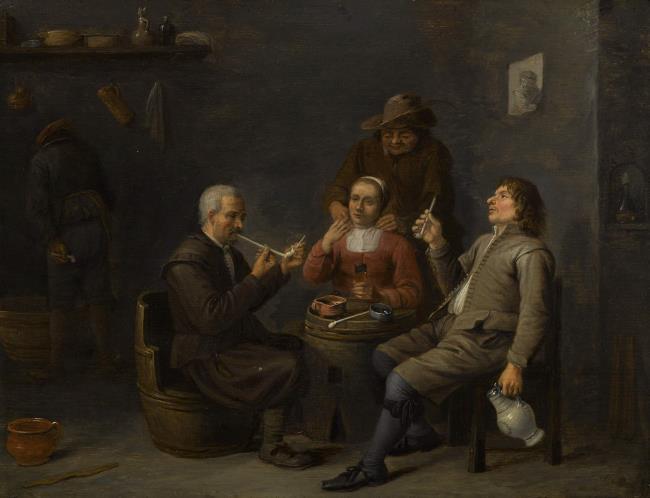
Title: Peasants smoking in an inn
Artist: follower of David Teniers (II) as such in cat. sale London, 2017-05-03
Latest date: 1650
Genre: painting
Iconography: Tobacco
Keywords: genre, inn interior, five human figures, peasant, smoking (activity), drinking, pipe, ewer (vessel), fire pot, tobacco box, barrel (container), chamberpot, drawing (depicted), stoneware